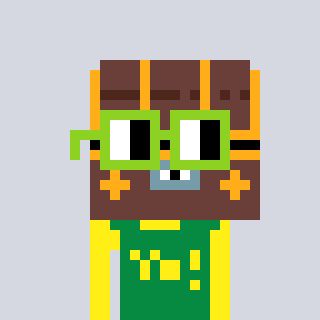
a pixel art character with square light green glasses, a treasure chest-shaped head and a green-colored body on a cool background